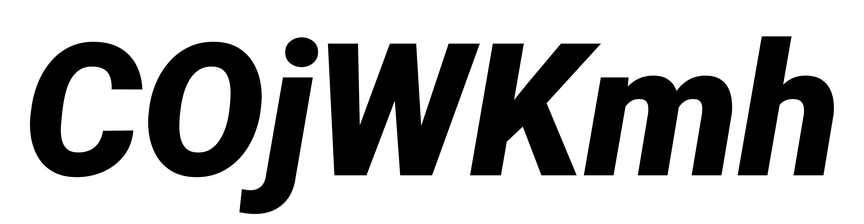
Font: Roboto-Italic_Black_Italic